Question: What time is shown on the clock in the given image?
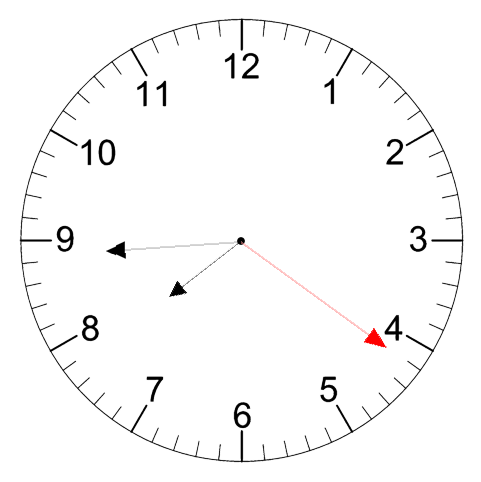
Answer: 07:44:21